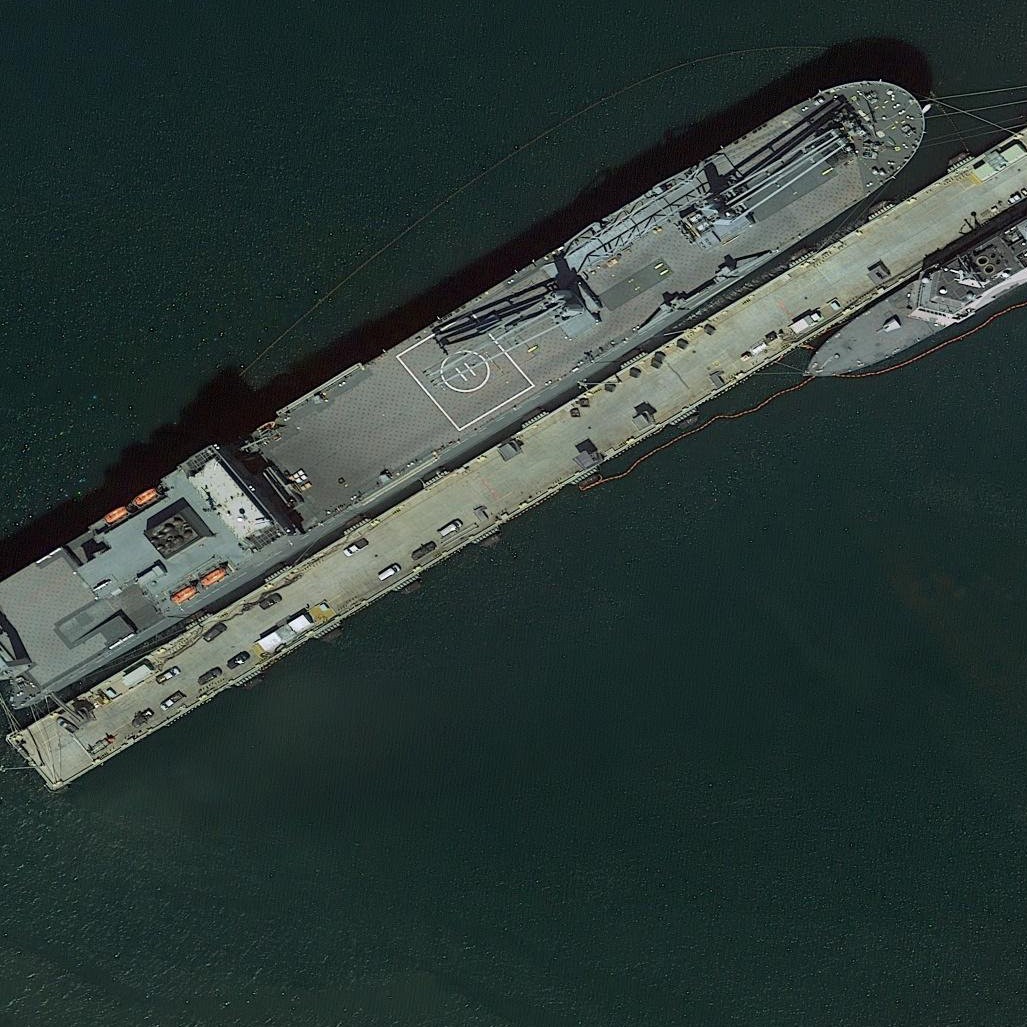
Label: Crane_ship